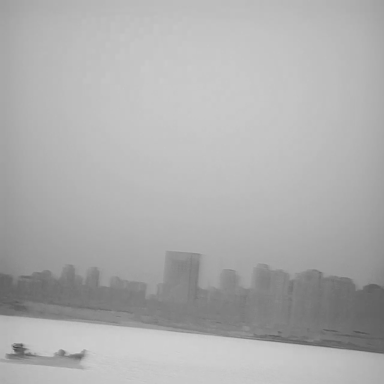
There is a bulk_carrier in the infrared image.